Field crop: maize
Growth stage: 2
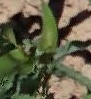
Species: maize